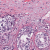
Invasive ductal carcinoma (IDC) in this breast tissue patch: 1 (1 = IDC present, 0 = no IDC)